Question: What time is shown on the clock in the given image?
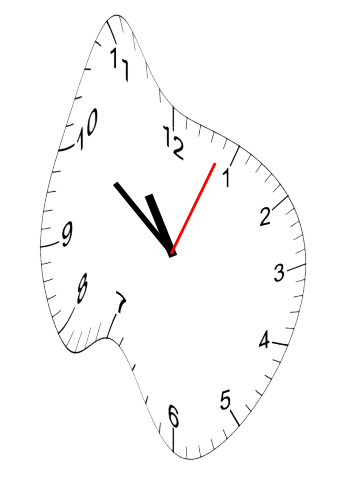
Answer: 10:51:04